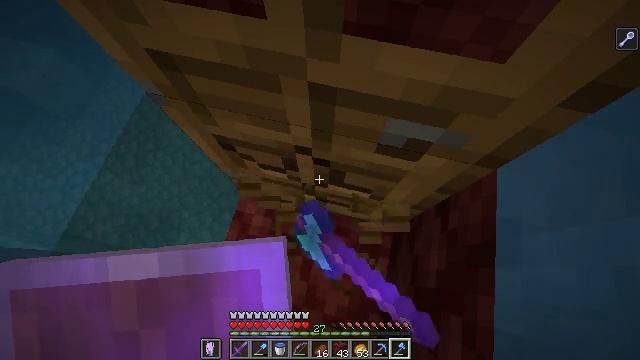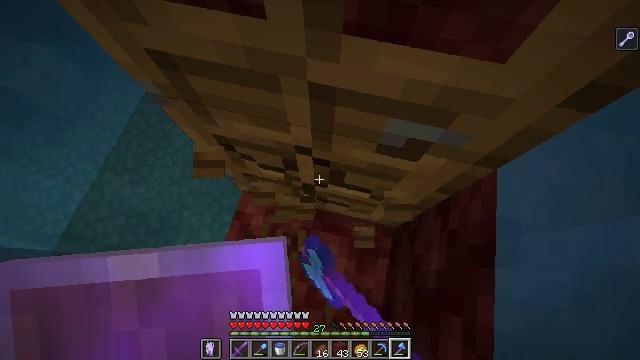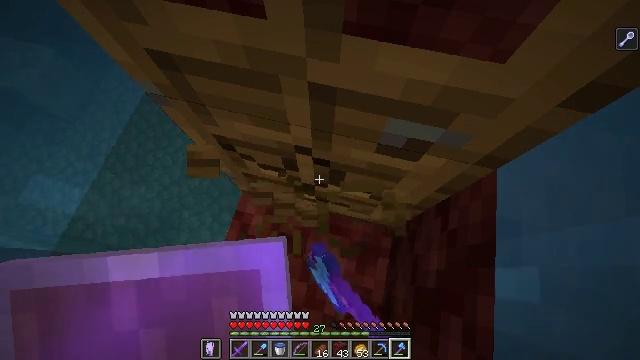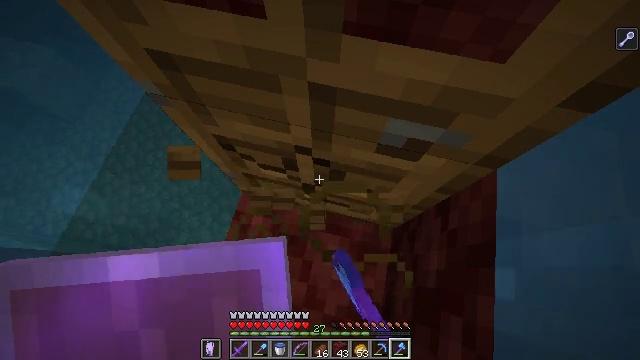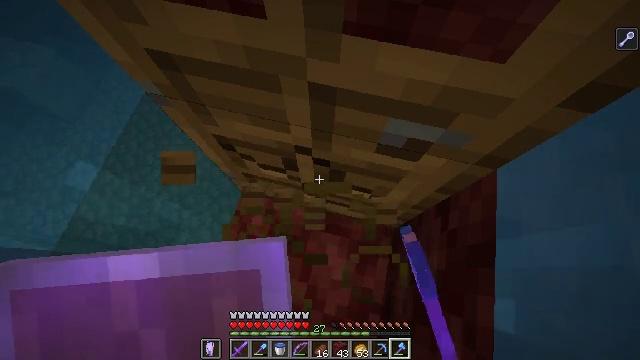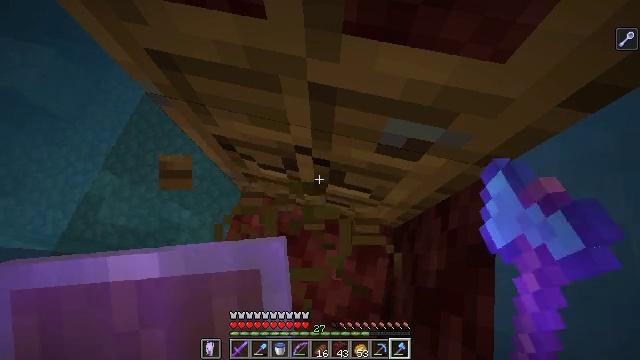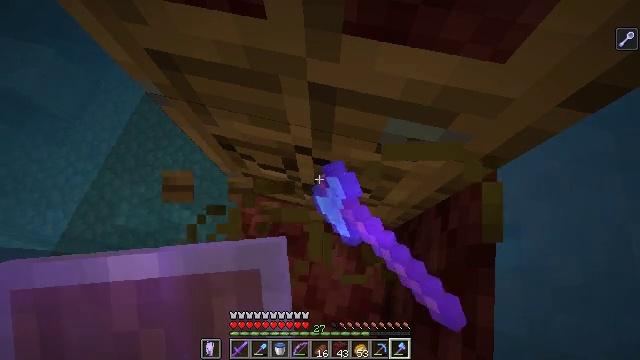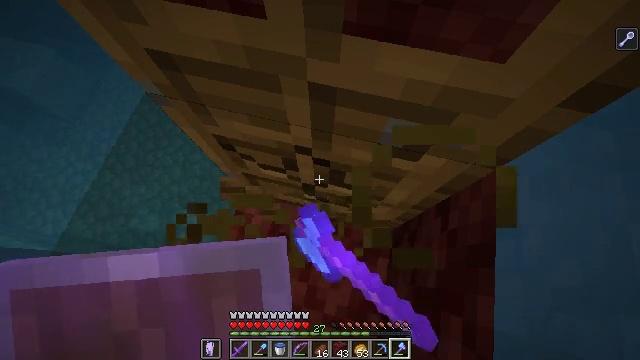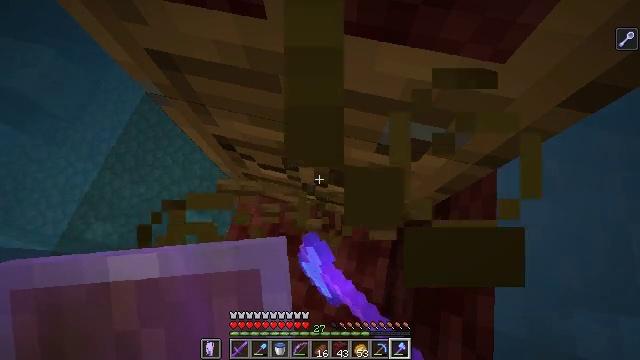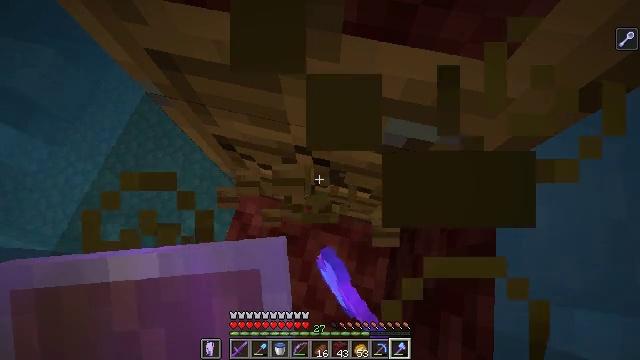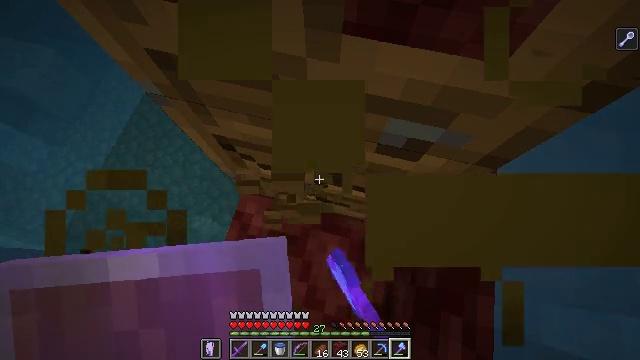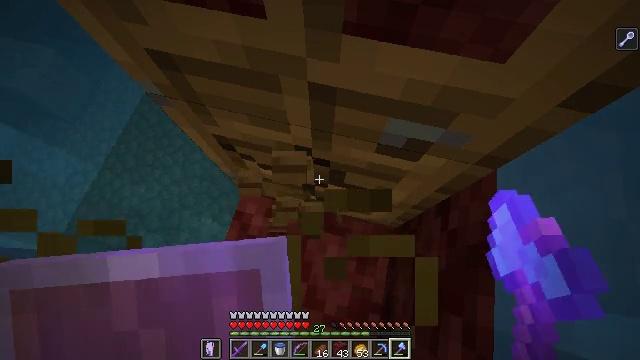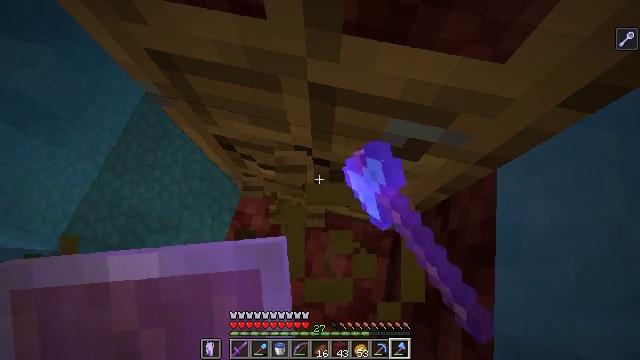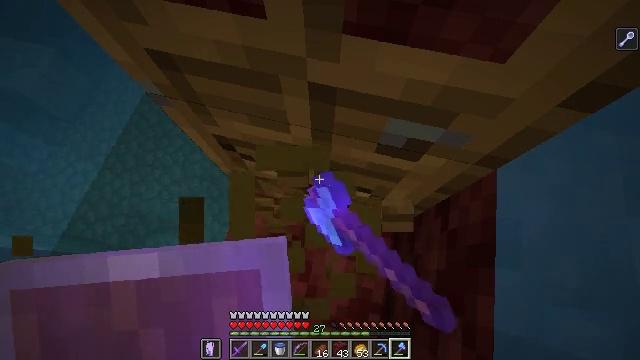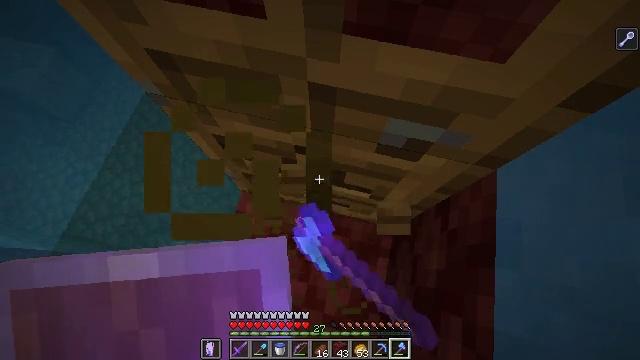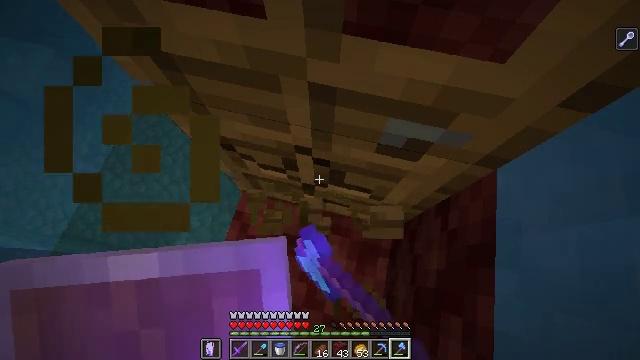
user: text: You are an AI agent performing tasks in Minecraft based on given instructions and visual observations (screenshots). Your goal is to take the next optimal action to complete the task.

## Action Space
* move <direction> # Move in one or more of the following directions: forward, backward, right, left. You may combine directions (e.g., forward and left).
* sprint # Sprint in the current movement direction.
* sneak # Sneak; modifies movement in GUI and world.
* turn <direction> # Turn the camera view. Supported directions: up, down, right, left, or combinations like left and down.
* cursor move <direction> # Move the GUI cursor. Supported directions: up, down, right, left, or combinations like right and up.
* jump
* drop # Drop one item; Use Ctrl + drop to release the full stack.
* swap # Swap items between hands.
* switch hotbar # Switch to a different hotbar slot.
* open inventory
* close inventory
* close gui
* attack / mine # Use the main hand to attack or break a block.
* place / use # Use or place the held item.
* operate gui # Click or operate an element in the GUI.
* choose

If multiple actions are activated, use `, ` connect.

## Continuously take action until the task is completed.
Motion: motion action
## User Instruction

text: Mine the oak door to pick it up.
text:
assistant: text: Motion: attack / mine
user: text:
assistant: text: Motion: attack / mine
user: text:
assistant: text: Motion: attack / mine
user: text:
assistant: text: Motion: attack / mine
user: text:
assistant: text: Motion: attack / mine
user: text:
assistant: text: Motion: attack / mine
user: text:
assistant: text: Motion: attack / mine
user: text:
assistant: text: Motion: attack / mine
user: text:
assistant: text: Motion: attack / mine
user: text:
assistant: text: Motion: attack / mine
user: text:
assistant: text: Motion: attack / mine
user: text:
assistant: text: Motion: attack / mine
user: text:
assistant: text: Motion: attack / mine
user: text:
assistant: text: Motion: attack / mine
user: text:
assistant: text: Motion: attack / mine
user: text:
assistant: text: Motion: attack / mine
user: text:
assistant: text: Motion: attack / mine
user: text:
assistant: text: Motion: attack / mine
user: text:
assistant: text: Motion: attack / mine
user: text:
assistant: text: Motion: attack / mine
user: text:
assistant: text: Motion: attack / mine
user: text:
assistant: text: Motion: attack / mine
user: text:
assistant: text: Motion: attack / mine
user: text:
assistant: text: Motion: attack / mine
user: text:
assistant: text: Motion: attack / mine
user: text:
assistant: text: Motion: attack / mine
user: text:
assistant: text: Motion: attack / mine
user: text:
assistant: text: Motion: attack / mine
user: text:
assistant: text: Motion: attack / mine
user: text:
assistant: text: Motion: attack / mine